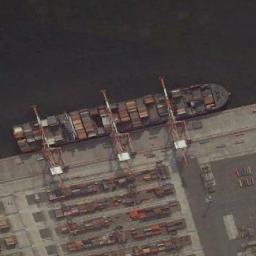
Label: ship